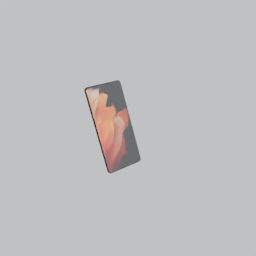
Label: electronics